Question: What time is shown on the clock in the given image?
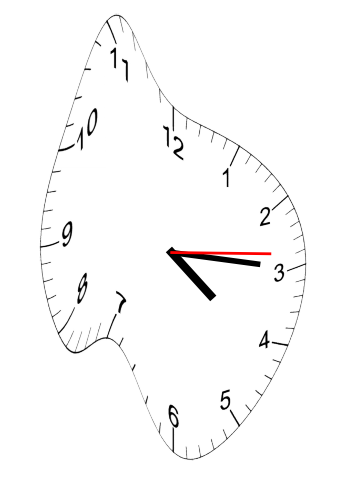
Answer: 04:15:14